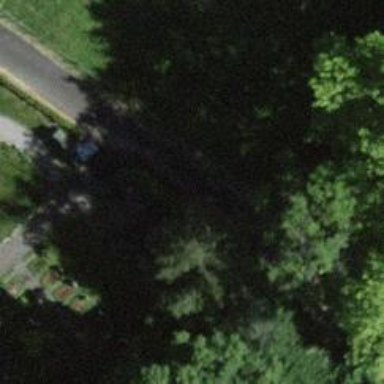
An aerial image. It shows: Road with steps.